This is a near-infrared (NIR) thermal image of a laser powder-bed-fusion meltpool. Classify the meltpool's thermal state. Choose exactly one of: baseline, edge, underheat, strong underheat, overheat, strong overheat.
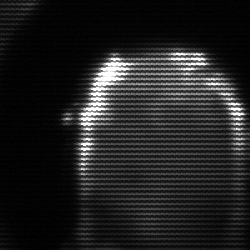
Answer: baseline